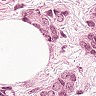
Metastatic tissue present: yes